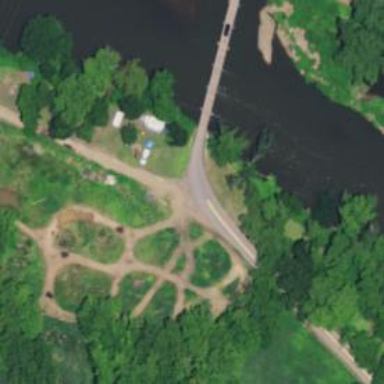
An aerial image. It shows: Secondary road with bridge.